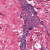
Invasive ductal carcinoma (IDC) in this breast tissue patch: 0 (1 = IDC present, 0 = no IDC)